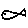
Label: fish